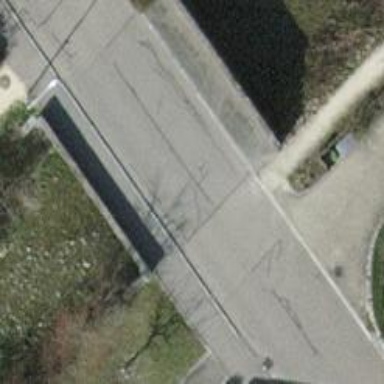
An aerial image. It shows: Uncontrolled crossing on the road.